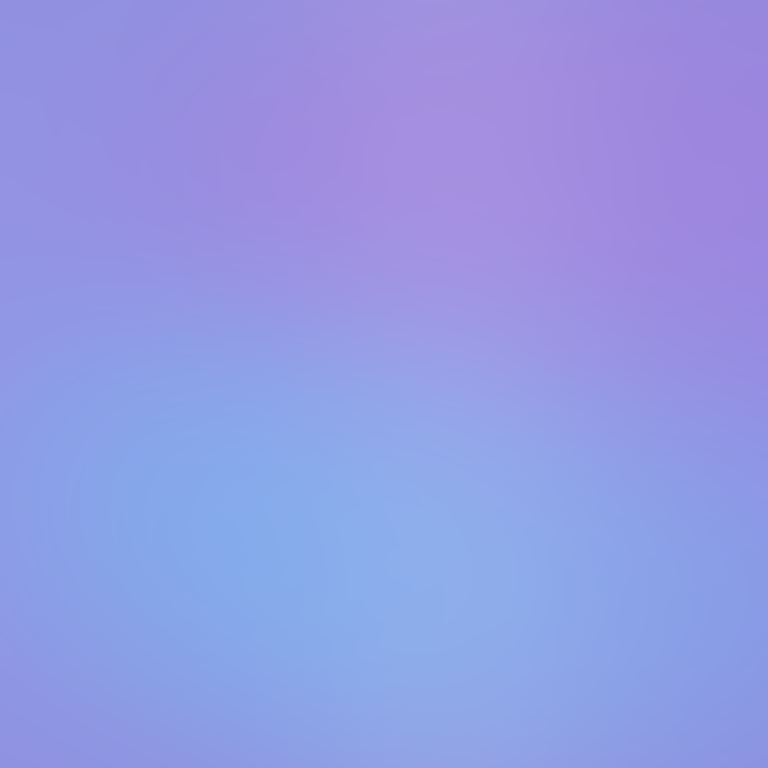
Abstract light effect, smooth gradient from soft lavender to light blue, calm atmosphere, diffuse glow, no room, no furniture, no objects.